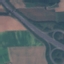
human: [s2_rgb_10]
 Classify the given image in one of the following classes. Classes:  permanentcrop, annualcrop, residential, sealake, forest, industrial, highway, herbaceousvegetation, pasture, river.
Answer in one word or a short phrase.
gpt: Highway